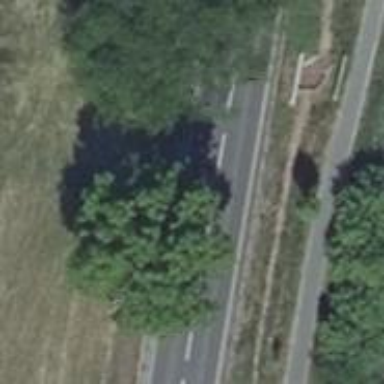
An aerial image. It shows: Asphalt road classified as primary highway.